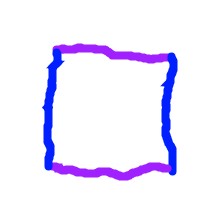
Shape: square